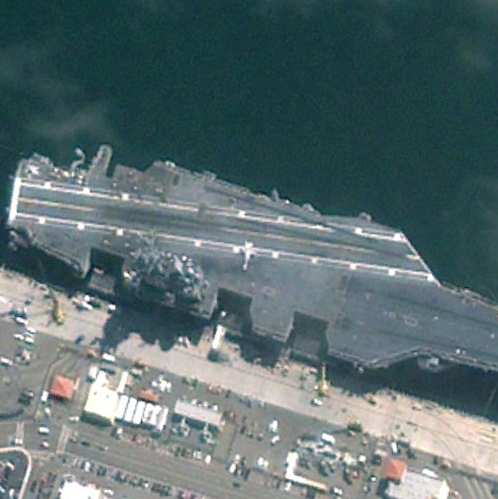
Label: aircraft_carrier